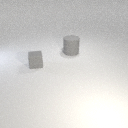
large gray rubber cylinder to the right of small gray rubber cube